Field crop: maize
Growth stage: 2
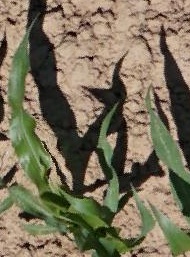
Species: maize